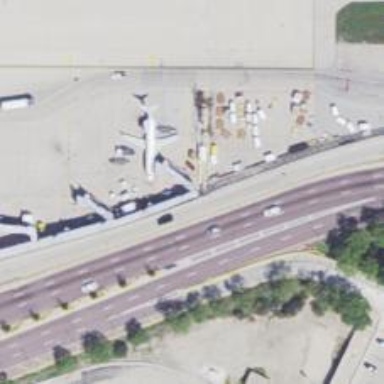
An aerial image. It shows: Airport gate.